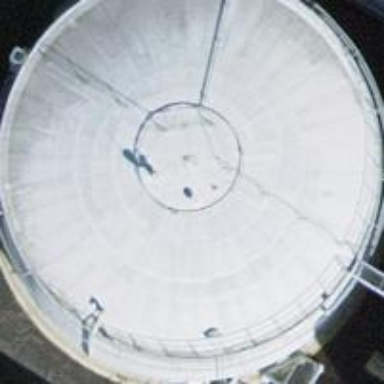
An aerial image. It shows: Industrial building housing storage tank.